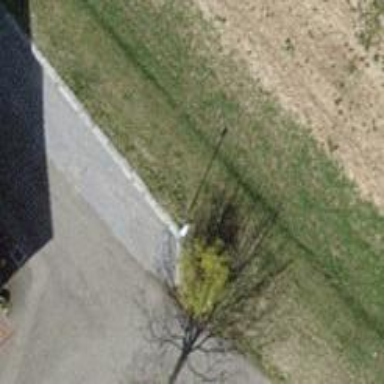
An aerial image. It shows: Urban tree adding natural touch to the cityscape.